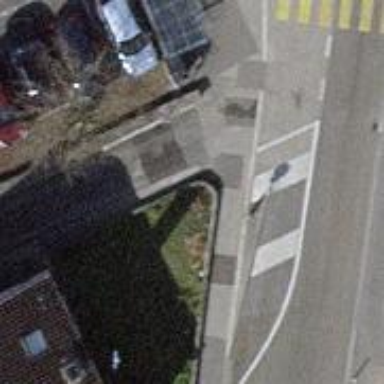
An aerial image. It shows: Kerb serving as barrier.